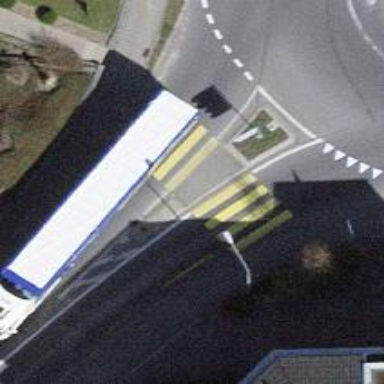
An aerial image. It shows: Footway crossing.